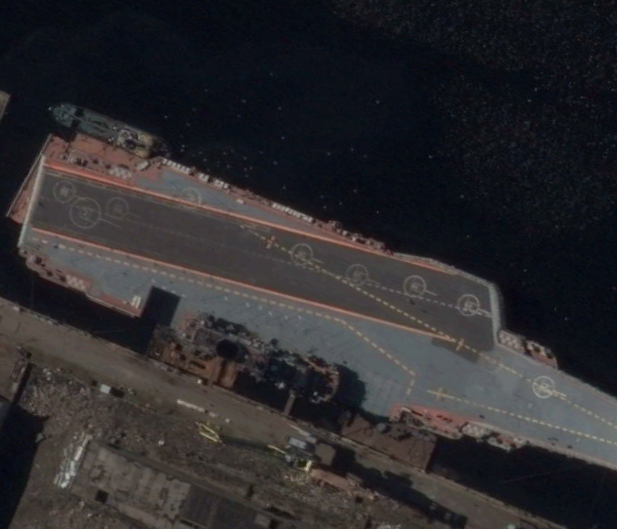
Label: aircraft_carrier